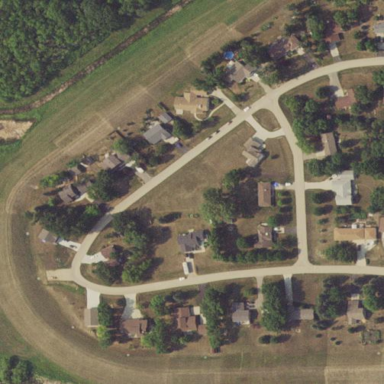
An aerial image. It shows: Neighborhood.